Question: Hello I'm trying to implement the navlist that can be found at <URL> I've looked at the source code and I've tried using their code and my own:
'''
<div class="span3 bs-docs-sidebar">
<ul class="nav nav-tabs nav-stacked bs-docs-sidenav span8">
<li><a href="#Variabler"><b>Variabler</b><i class="icon-chevron-right"></i></a></li>
<li><a href="#Datatyper"><b>Datatyper</b><i class="icon-chevron-right"></i></a></li>
<li><a href="#Funktioner"><b>Metoder</b><i class="icon-chevron-right"></i></a></li>
<li><a href="#"><b>Arrays</b><i class="icon-chevron-right"></i></a></li>
<li><a href="#"><b>Klasser</b><i class="icon-chevron-right"></i></a></li>
<li><a href="#variables"><b>HTML5</b><i class="icon-chevron-right"></i></a></li>
<li><a href="#variables"><b>CSS3</b><i class="icon-chevron-right"></i></a></li>
<li><a href="#variables"><b>jQuery</b><i class="icon-chevron-right"></i></a></li>
<li><a href="#variables"><b>AJAX</b><i class="icon-chevron-right"></i></a></li>
<li><a href="#variables"><b>PHP</b><i class="icon-chevron-right"></i></a></li>
<li><a href="#variables"><b>MySQL</b><i class="icon-chevron-right"></i></a></li>
<li><a href="#variables"><b>Twitter Bootstrap</b><i class="icon-chevron-right"></i></a></li>
</ul>
</div>
'''
The result I get is this:

How can I place the chevrons to the right? Tried paying around with offset but the chevrons would be positioned differently depending on how long the string is.
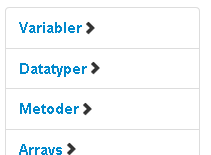
Answer: You can add the 'pull-right' class to the icons:
'''
<ul class="nav nav-tabs nav-stacked bs-docs-sidenav span8">
<li><a href="#Variabler"><b>Variabler</b><i class="icon-chevron-right pull-right"></i></a></li>
<li><a href="#Datatyper"><b>Datatyper</b><i class="icon-chevron-right pull-right"></i></a></li>
<li><a href="#Funktioner"><b>Metoder</b><i class="icon-chevron-right pull-right"></i></a></li>
...
</ul>
'''
Demo: <URL>